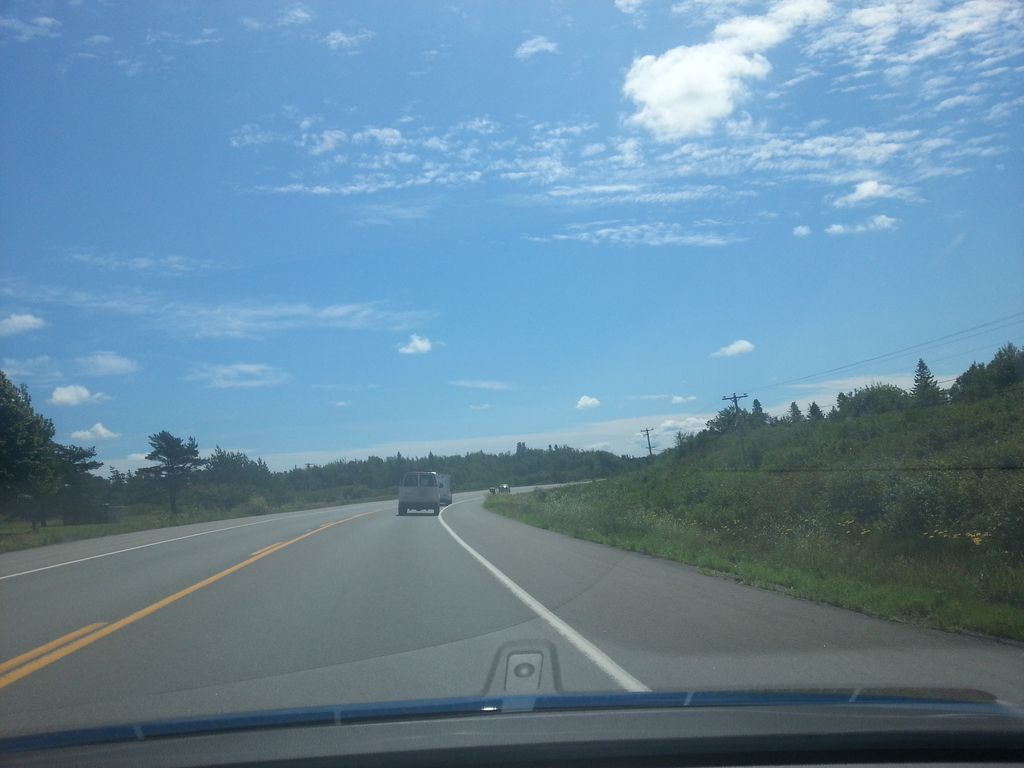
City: charlottetown